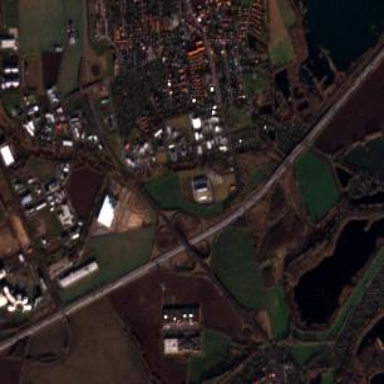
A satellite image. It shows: Motorway junction.